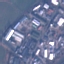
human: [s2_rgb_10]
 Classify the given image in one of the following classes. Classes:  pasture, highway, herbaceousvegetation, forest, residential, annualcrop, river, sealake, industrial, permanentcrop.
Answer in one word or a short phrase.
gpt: Industrial